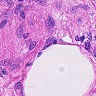
Metastatic tissue present: yes